Field crop: maize
Growth stage: 2
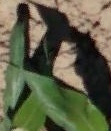
Species: maize